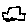
Label: car